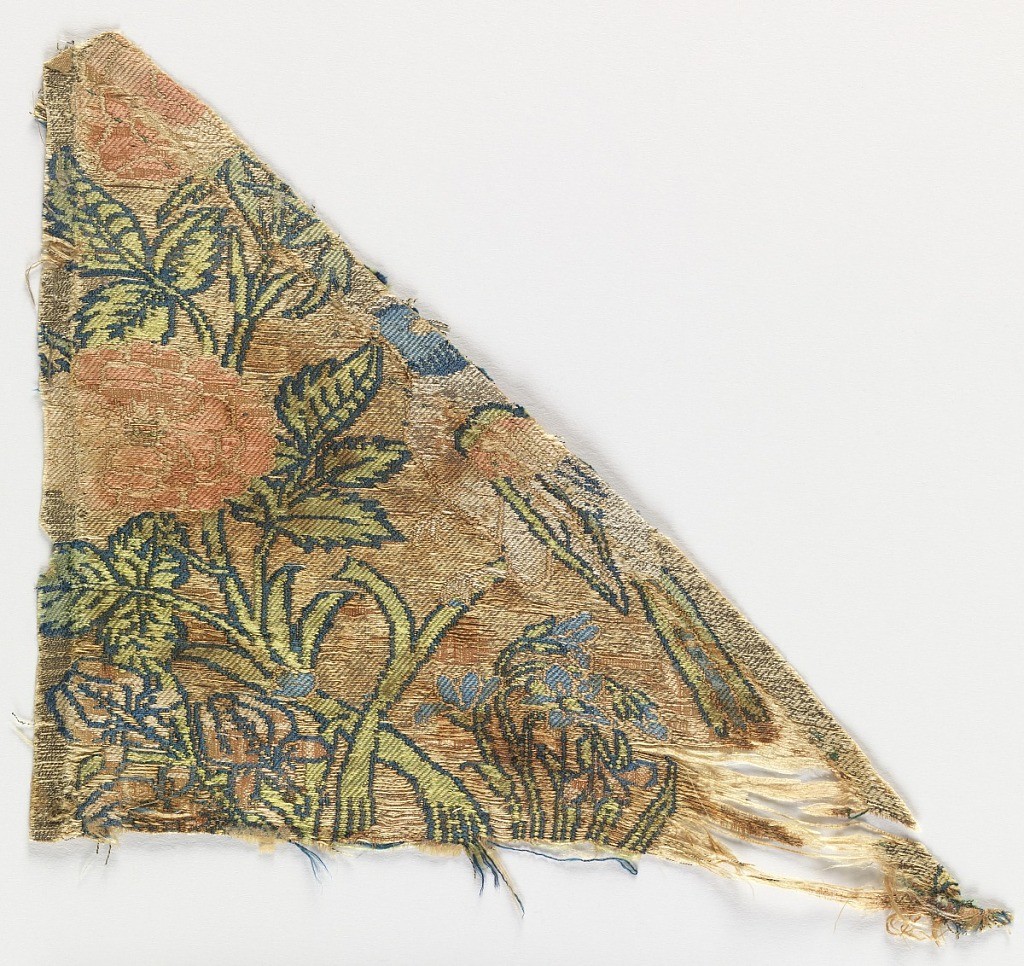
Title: Fragment
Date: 17th century
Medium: silk, metallic yarns Technique: compound twill weave with discontinuous supplementary weft patterning (brocaded)
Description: Fragment of woven silk with a repeating pattern of a bird perched on a branch of roses arising from a mound. In pale blue, green, and pink silks on a silver metallic ground.